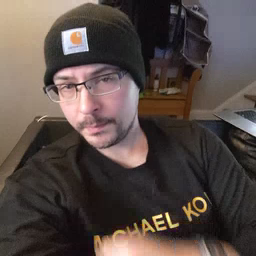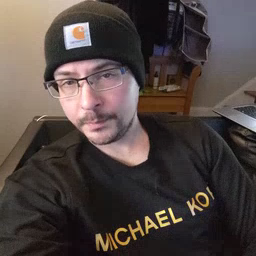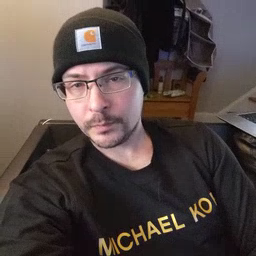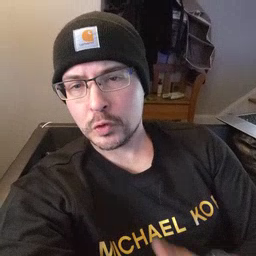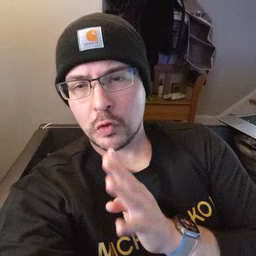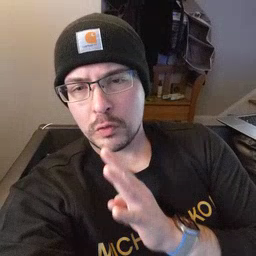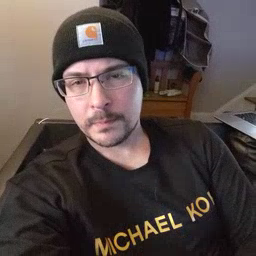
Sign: talk